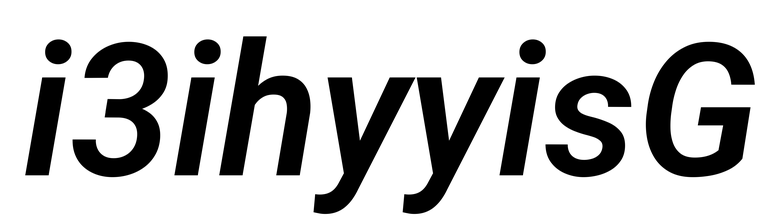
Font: Roboto-Italic_SemiBold_Italic